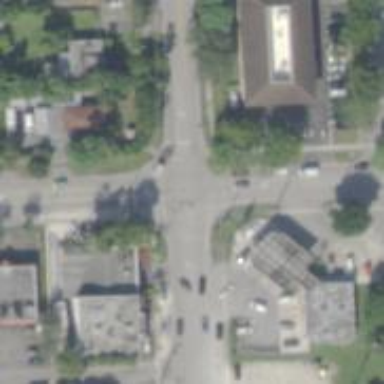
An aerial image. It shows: Marked road crossing.